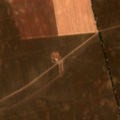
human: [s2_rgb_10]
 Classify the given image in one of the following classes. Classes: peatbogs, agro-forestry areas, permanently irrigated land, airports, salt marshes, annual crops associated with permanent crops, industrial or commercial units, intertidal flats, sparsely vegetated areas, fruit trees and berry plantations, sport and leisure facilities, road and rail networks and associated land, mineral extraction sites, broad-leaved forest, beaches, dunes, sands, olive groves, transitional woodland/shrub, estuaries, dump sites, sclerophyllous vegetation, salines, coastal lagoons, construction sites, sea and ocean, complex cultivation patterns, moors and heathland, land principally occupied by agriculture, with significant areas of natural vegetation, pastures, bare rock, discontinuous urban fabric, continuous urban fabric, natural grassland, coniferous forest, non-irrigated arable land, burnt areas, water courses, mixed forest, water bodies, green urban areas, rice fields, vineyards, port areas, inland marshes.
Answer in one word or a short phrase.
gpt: non-irrigated arable land, olive groves